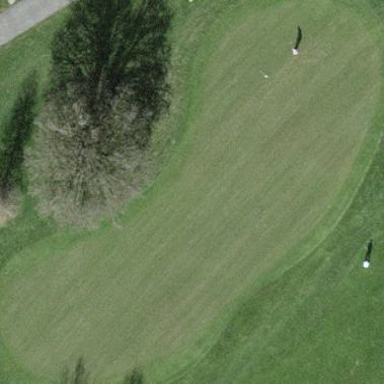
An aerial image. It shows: Picturesque green golfing area with grass land use.